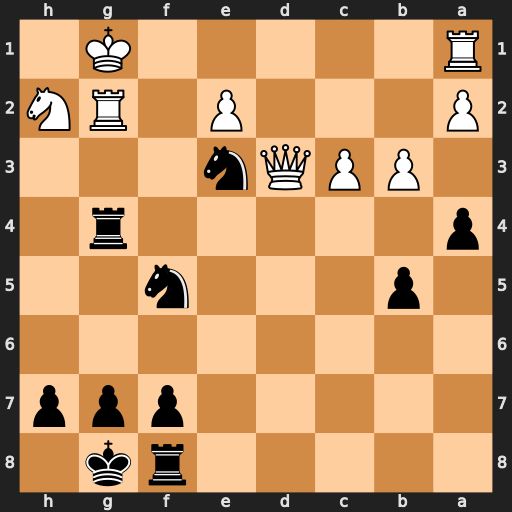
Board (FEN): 5rk1/5ppp/8/1p3n2/p5r1/1PPQn3/P3P1RN/R5K1
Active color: b
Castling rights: -
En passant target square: -
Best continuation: Rxg2+ Kh1 Ng3#